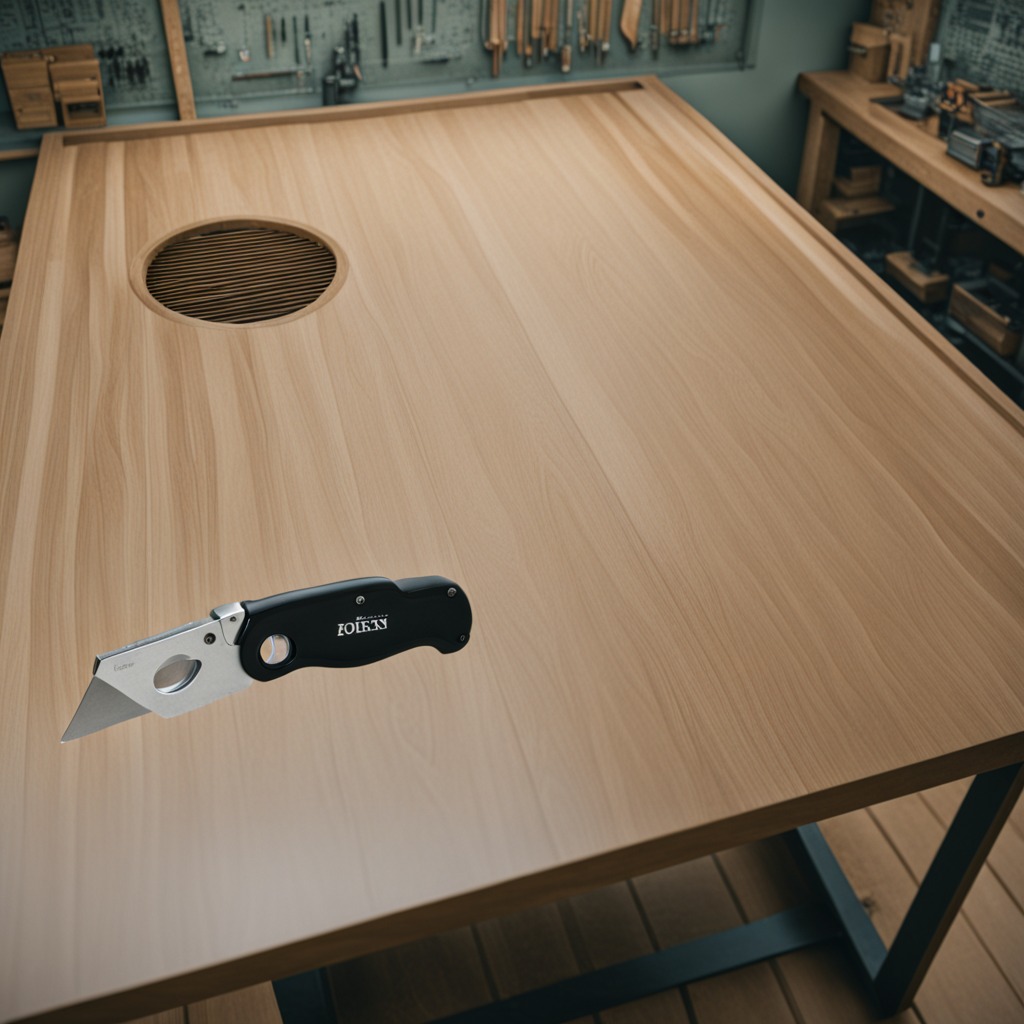
A utility knife is lying on a workbench inside a coastal fishing gear workshop.